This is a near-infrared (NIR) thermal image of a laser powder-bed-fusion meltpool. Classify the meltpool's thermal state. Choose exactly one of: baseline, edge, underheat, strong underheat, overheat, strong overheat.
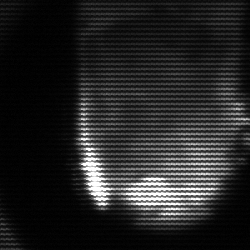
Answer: baseline